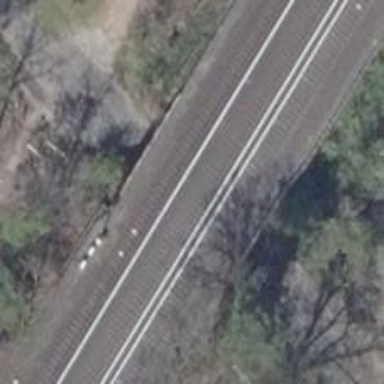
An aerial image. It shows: Bridge for light rail electrified at the bottom.